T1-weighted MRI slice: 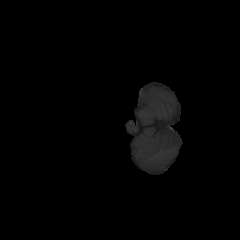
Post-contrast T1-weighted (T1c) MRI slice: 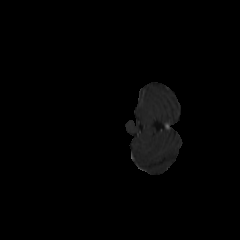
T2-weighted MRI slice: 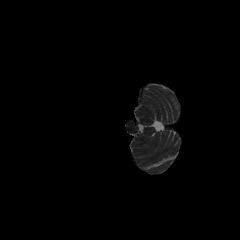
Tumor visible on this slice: no